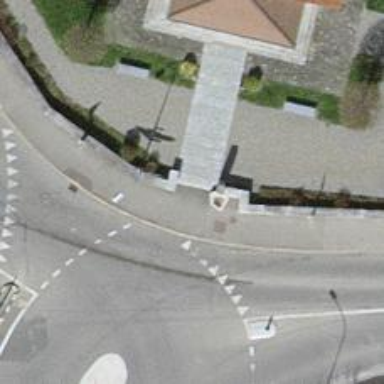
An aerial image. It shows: Entrance with barrier.